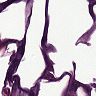
Metastatic tissue present: no